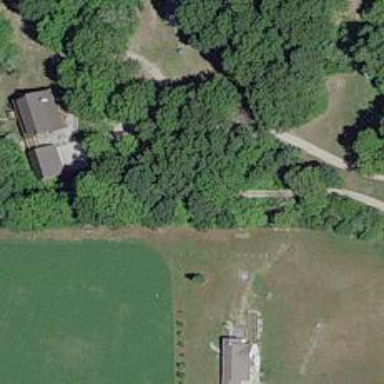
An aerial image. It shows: Driveway leading to service road.